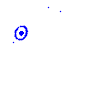
Particle: kaon